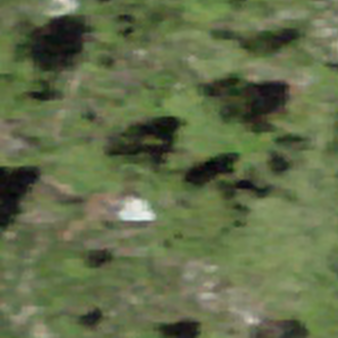
Label: other